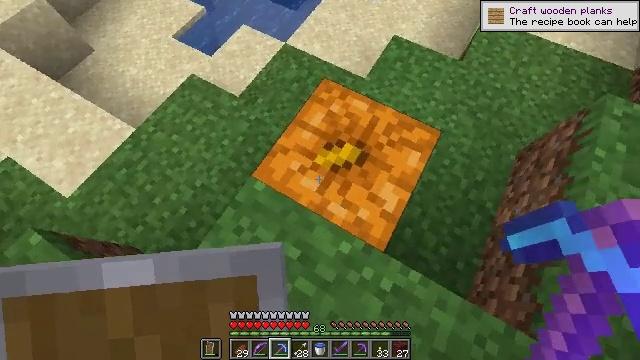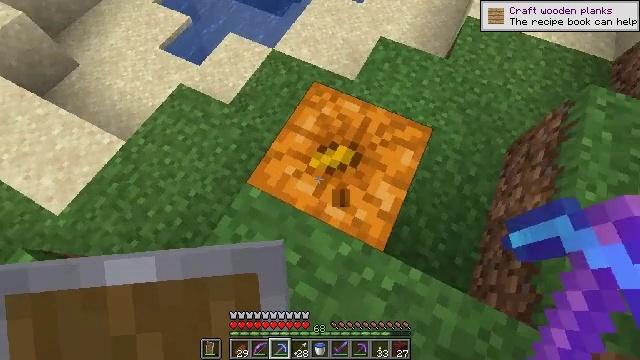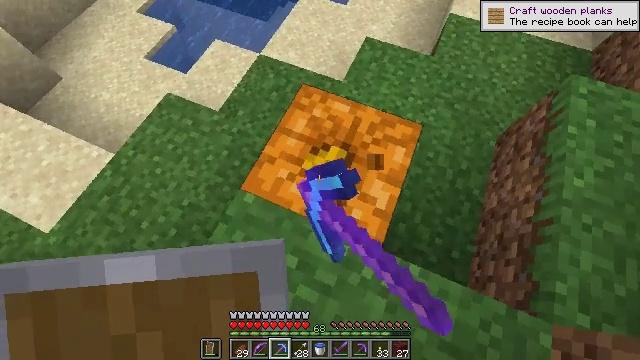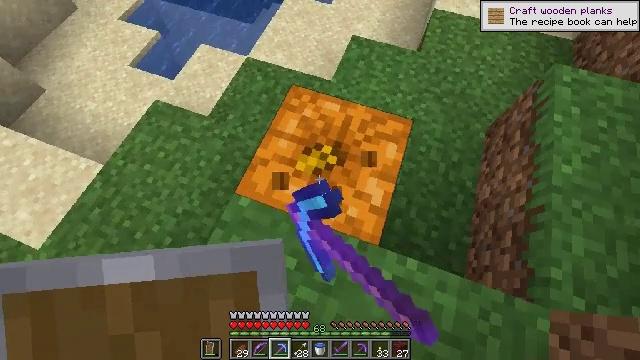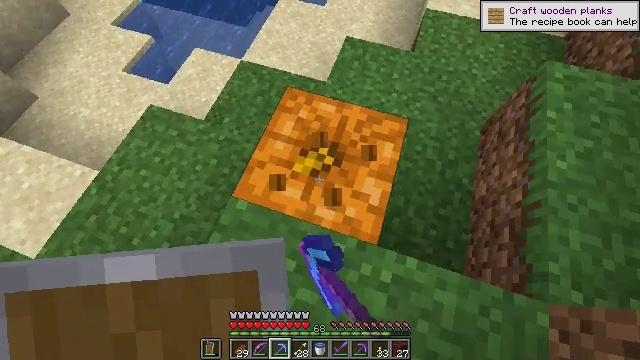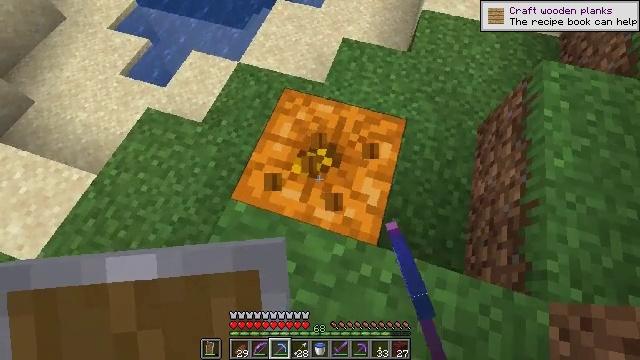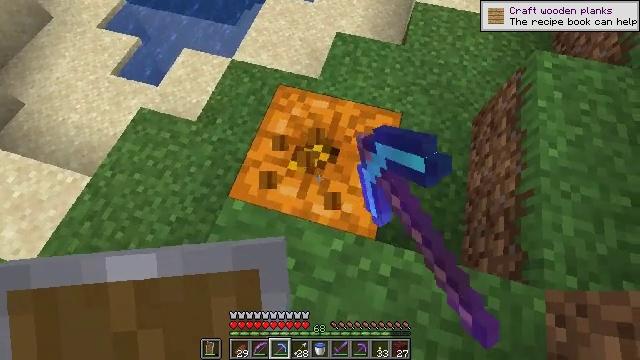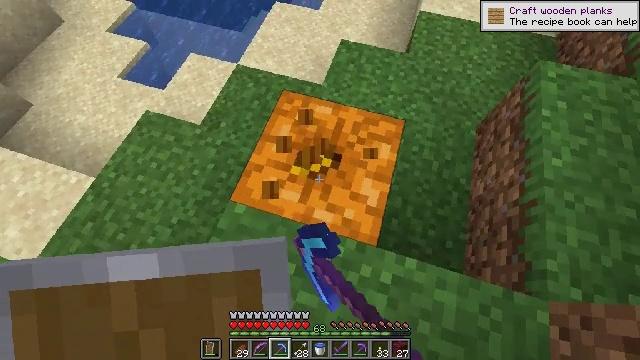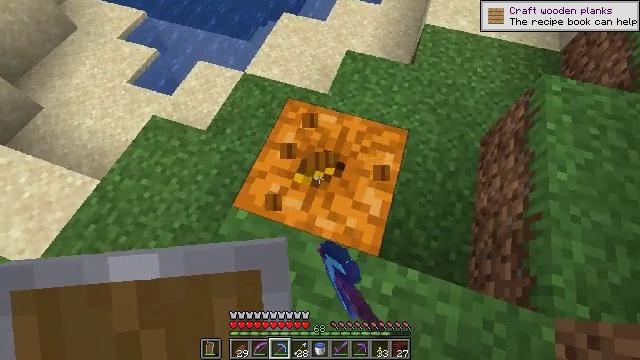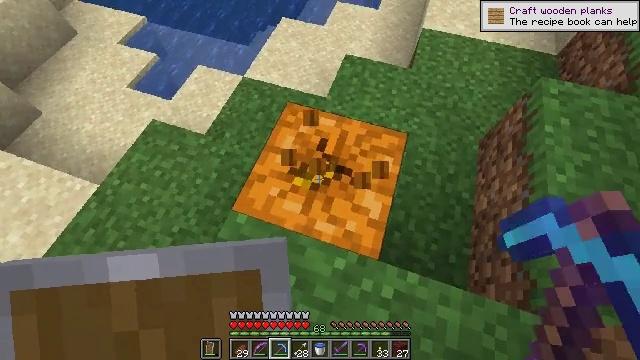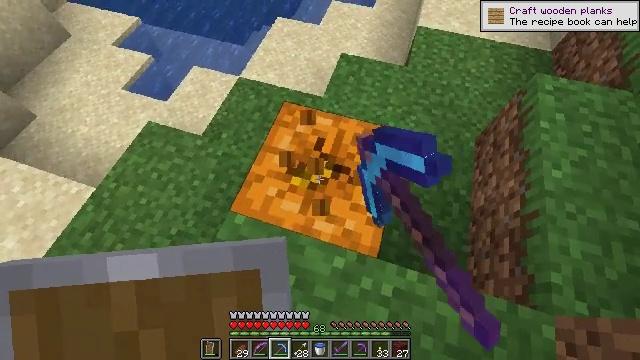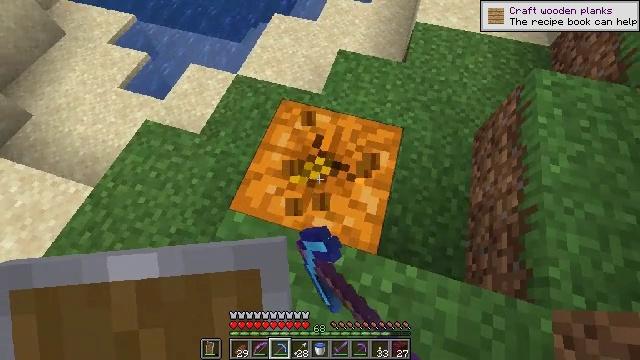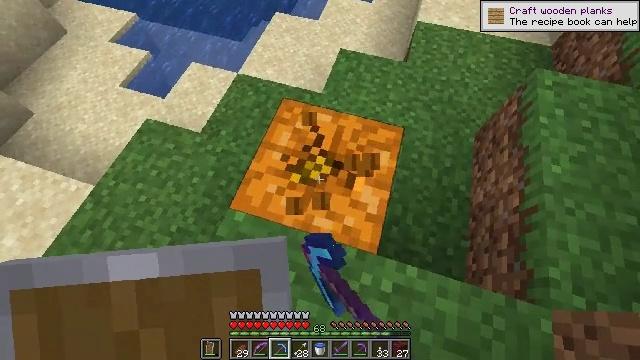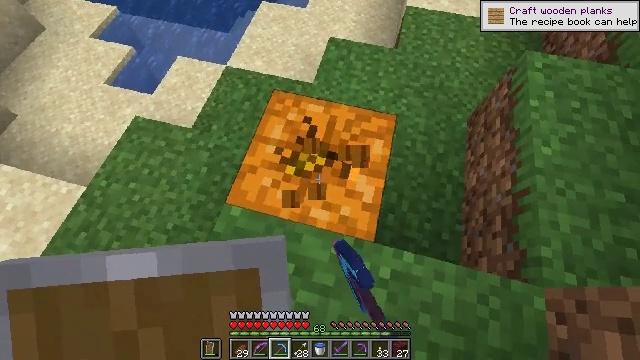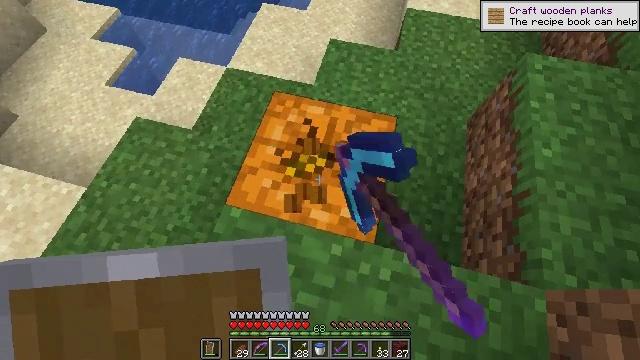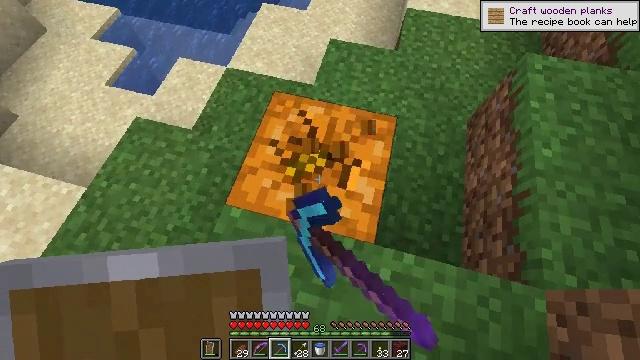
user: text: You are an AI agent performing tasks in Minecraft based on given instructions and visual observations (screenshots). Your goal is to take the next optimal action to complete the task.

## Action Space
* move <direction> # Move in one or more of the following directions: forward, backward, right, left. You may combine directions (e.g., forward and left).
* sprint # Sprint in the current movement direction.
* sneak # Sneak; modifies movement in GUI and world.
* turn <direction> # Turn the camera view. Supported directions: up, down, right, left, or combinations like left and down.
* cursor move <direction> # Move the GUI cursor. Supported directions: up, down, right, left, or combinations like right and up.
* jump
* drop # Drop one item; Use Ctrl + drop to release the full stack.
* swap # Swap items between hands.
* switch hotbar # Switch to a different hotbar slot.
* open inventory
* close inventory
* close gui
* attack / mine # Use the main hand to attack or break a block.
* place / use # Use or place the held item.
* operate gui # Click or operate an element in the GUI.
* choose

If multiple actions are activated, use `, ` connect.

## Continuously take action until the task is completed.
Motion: motion action
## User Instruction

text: Gather a pumpkin block.
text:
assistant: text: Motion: turn right, attack / mine
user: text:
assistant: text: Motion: turn right, attack / mine
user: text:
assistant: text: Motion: turn right, attack / mine
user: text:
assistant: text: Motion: turn right, attack / mine
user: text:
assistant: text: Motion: attack / mine
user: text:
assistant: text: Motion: turn right, attack / mine
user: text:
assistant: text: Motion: turn left and up, attack / mine
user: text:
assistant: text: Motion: turn left and up, attack / mine
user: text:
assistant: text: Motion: attack / mine
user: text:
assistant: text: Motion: turn right, attack / mine
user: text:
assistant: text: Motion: attack / mine
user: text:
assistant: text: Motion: attack / mine
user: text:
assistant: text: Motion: turn right and down, attack / mine
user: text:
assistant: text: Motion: attack / mine
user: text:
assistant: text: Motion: attack / mine
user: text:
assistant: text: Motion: attack / mine
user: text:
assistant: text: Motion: attack / mine
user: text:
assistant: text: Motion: attack / mine
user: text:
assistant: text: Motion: attack / mine
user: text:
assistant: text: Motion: attack / mine
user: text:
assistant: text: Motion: attack / mine
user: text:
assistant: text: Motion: attack / mine
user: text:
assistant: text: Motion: attack / mine
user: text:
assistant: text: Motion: attack / mine
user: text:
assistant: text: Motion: attack / mine
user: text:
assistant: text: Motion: attack / mine
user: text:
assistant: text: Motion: attack / mine
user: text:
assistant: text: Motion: attack / mine
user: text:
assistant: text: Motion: attack / mine
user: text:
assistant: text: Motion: attack / mine